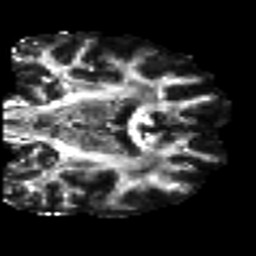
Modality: FA
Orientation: coronal
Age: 32
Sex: male
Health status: healthy
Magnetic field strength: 3 T
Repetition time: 8.4 s
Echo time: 0.0926 s